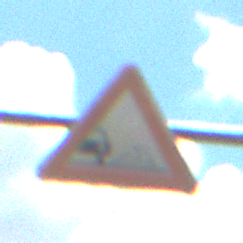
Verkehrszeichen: SplittSchotter
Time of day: Midday
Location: Outdoor (Nature)
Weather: PartlyCloudy
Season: Autumn
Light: Natural